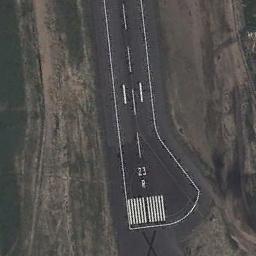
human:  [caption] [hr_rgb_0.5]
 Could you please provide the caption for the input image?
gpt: The runway is on the bare land next to the grass .

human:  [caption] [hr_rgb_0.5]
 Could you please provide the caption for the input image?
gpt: The runway has a threshold marking and two touchdown zone markings and the designation marking is 23R .

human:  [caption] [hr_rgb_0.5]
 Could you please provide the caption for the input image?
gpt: The grass is around the runway .

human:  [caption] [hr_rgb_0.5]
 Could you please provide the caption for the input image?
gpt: Next to the runway is brown bare ground with white '23R' and short-line signs on the runway .

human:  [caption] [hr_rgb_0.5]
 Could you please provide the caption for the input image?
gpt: There are bare land beside the runway .